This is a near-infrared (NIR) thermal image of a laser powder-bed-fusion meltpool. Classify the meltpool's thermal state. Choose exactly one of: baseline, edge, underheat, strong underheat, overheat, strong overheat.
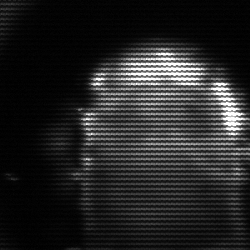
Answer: baseline